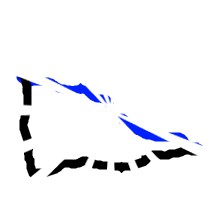
Shape: triangle